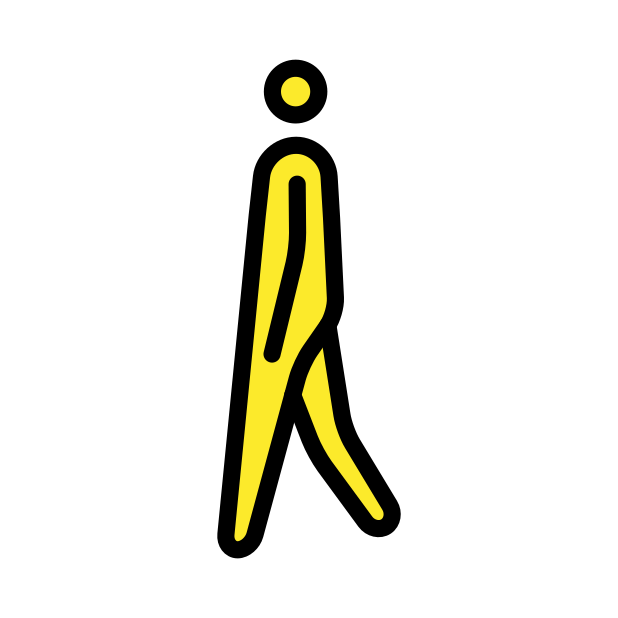
person walking